Field crop: maize
Growth stage: 1
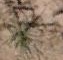
Species: salsola